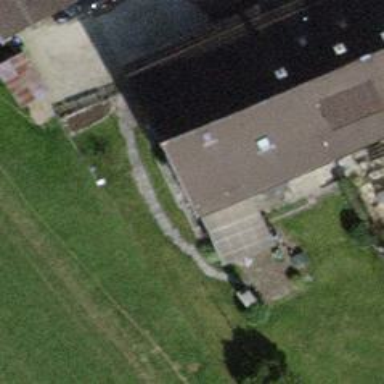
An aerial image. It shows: Terrace building.